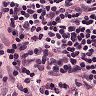
Metastatic tissue present: no